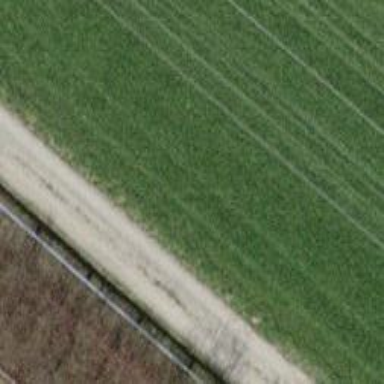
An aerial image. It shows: Compacted track with grade2 surface.